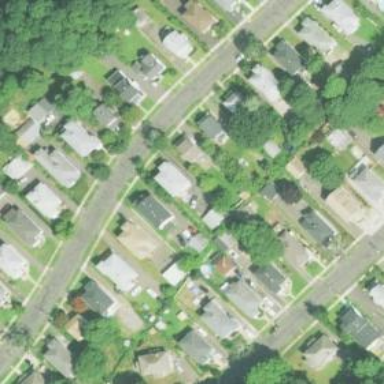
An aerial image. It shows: Neighbourhood designated as historic district.